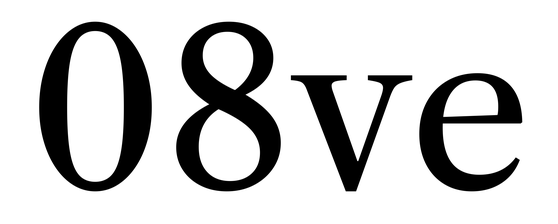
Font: LibreCaslonText_Regular